Brain MRI, t2w sequence, axial 2D slice.
Patient: age 28, sex F, weight 95 kg, height 1.95 m
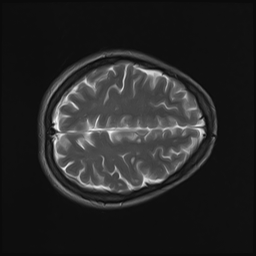